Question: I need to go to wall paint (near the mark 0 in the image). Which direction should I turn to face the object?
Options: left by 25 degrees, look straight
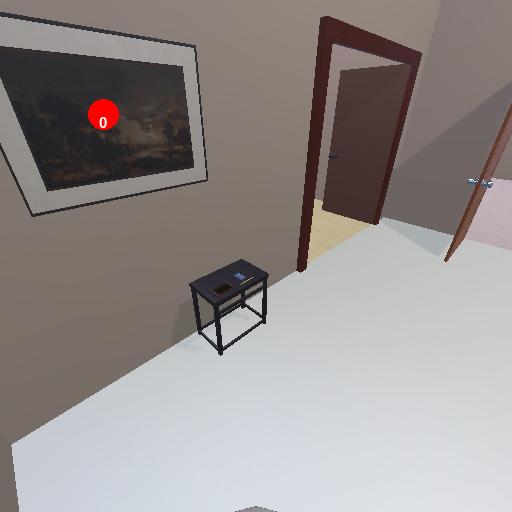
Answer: left by 25 degrees